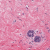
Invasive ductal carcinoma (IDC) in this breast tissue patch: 0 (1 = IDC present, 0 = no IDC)